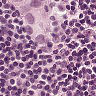
Metastatic tissue present: yes